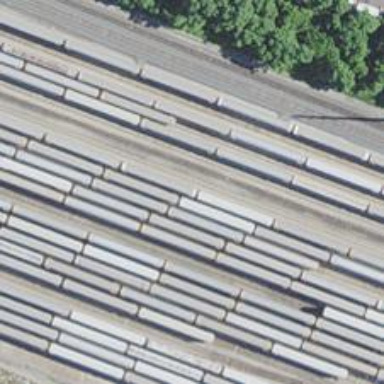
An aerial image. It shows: Railway yard.